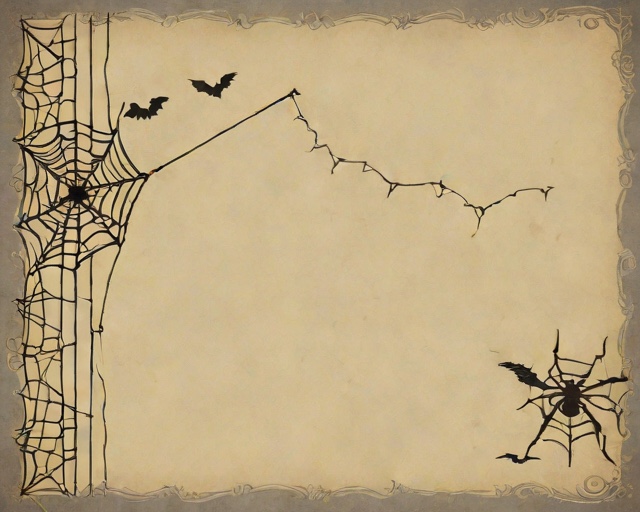
Category: Halloween